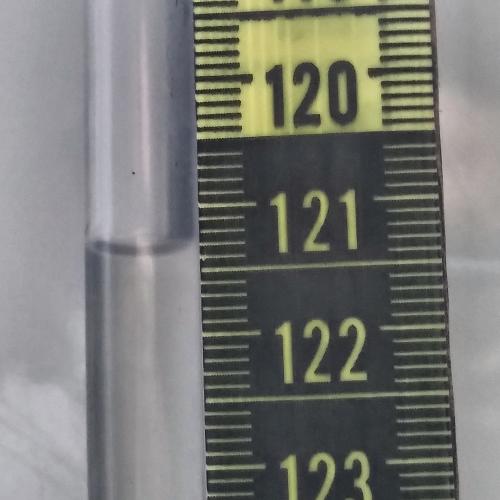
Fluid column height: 121.3 cm